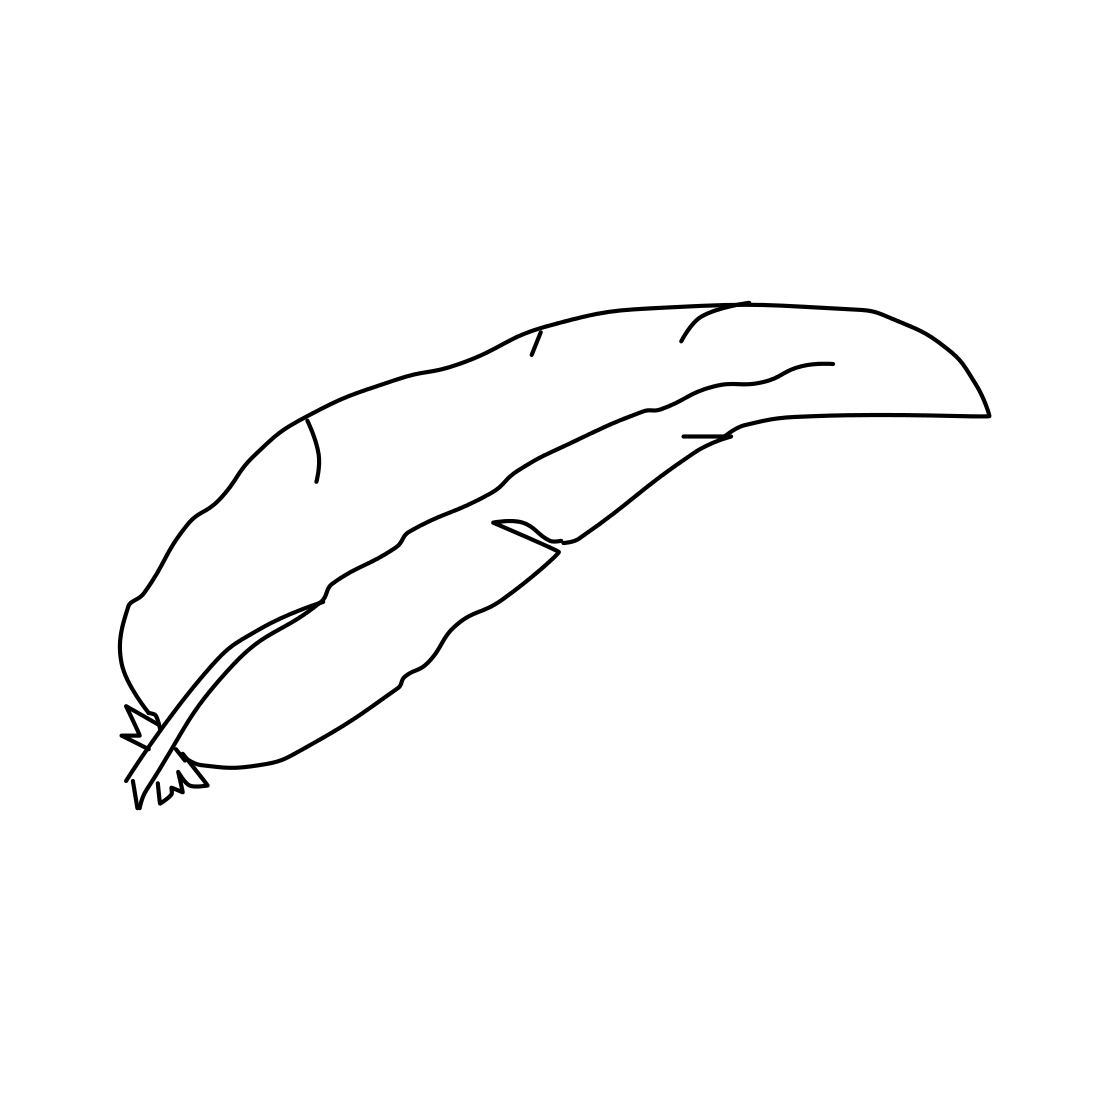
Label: feather